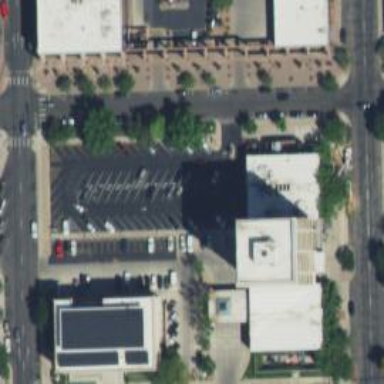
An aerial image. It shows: Parking space is available.